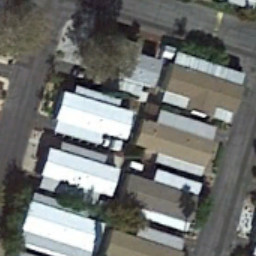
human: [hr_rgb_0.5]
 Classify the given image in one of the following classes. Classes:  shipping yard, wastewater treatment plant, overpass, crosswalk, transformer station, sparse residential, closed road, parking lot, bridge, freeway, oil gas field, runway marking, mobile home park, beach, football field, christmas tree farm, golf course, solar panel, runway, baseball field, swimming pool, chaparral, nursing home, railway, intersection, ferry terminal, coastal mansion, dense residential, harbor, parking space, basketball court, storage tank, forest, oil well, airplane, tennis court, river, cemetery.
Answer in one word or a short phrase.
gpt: mobile home park